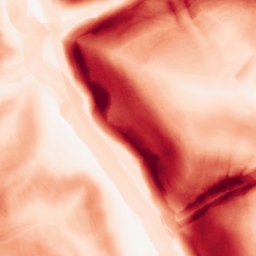
Category: morphological
Decomposition family: morphological_gradient
Decomposition parameters: size: 10
shape: diamond
Upsampling method: lanczos
Upsampling parameters: scale: 8
Upsampling scale: 8